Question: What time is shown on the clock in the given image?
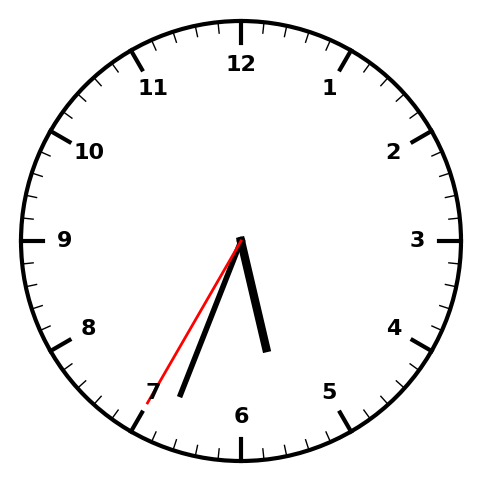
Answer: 05:33:35